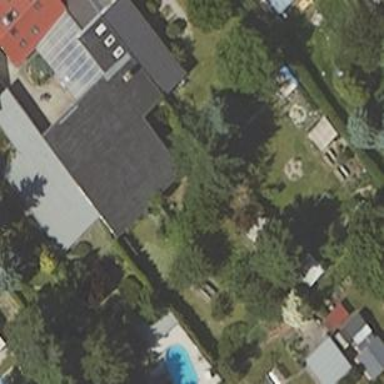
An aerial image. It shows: Shed.